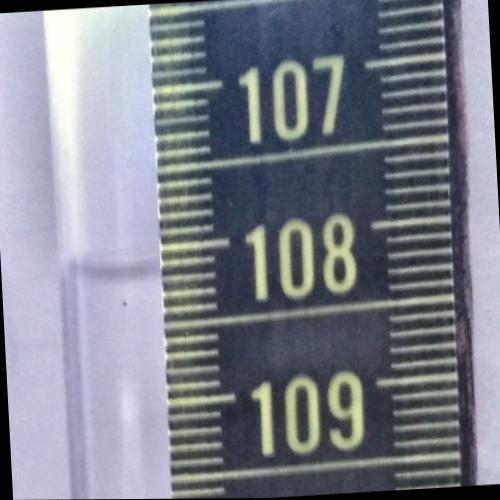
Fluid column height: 108.1 cm